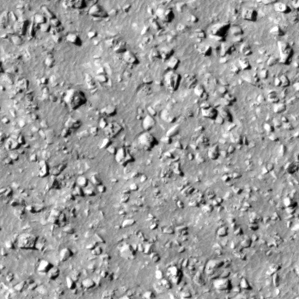
Label: non_frost